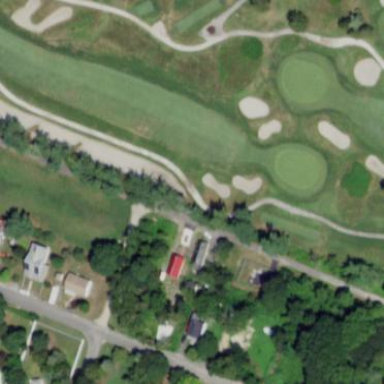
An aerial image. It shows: Golf bunker filled with sandy terrain.